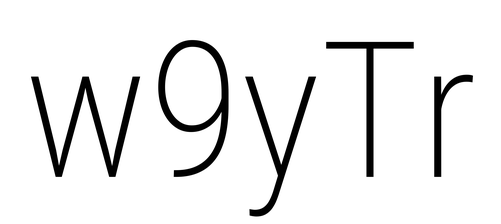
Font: Roboto_Condensed_ExtraLight